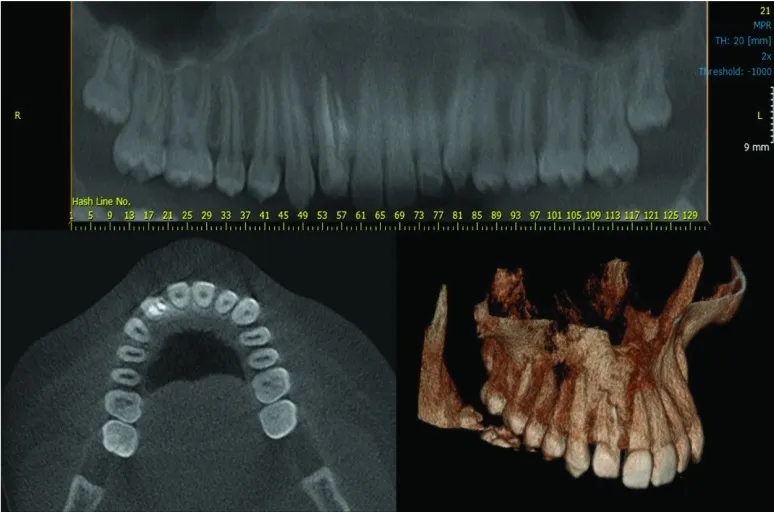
Cone beam computed tomography images 6-years after the root canal treatment in case 1.
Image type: radiology (ct)